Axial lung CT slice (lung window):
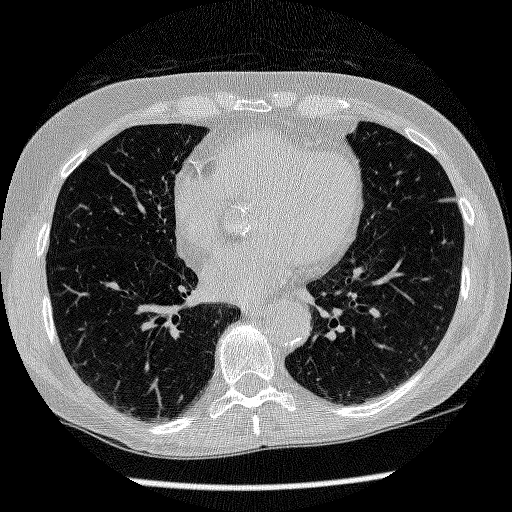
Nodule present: no